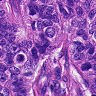
Metastatic tissue present: yes